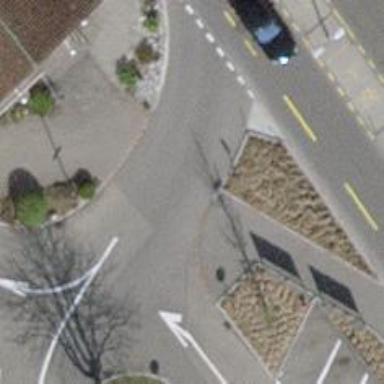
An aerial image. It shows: Uncontrolled zebra crossing on the road.